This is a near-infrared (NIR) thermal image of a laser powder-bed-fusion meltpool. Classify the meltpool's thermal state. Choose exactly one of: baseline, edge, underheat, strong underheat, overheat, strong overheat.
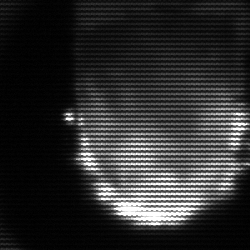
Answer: baseline